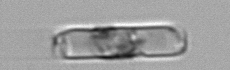
Label: Guinardia_delicatula